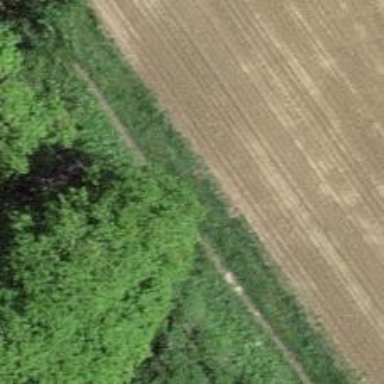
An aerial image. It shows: Unpaved track with grade 5 track type.